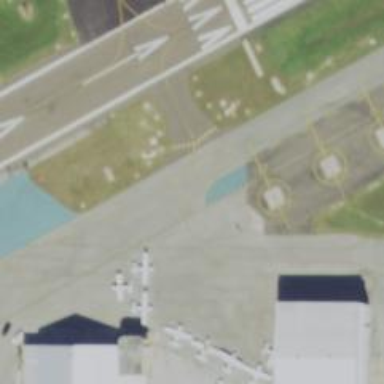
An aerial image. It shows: Image of taxiway at airport.